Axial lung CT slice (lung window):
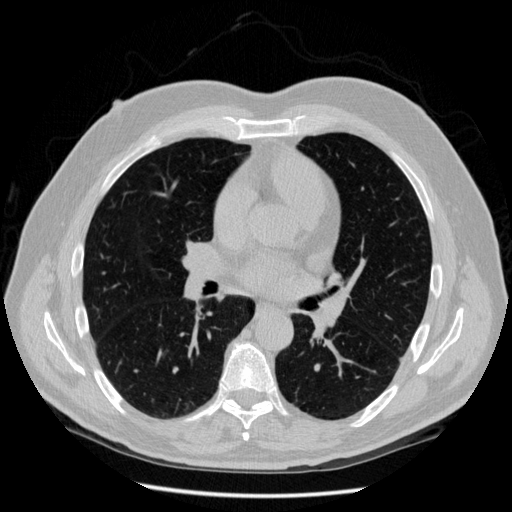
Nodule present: no